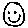
Label: smiley face